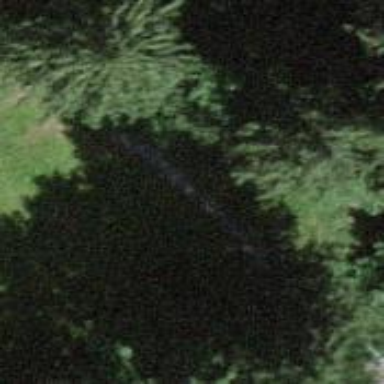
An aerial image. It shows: Path on bridge.